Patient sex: F
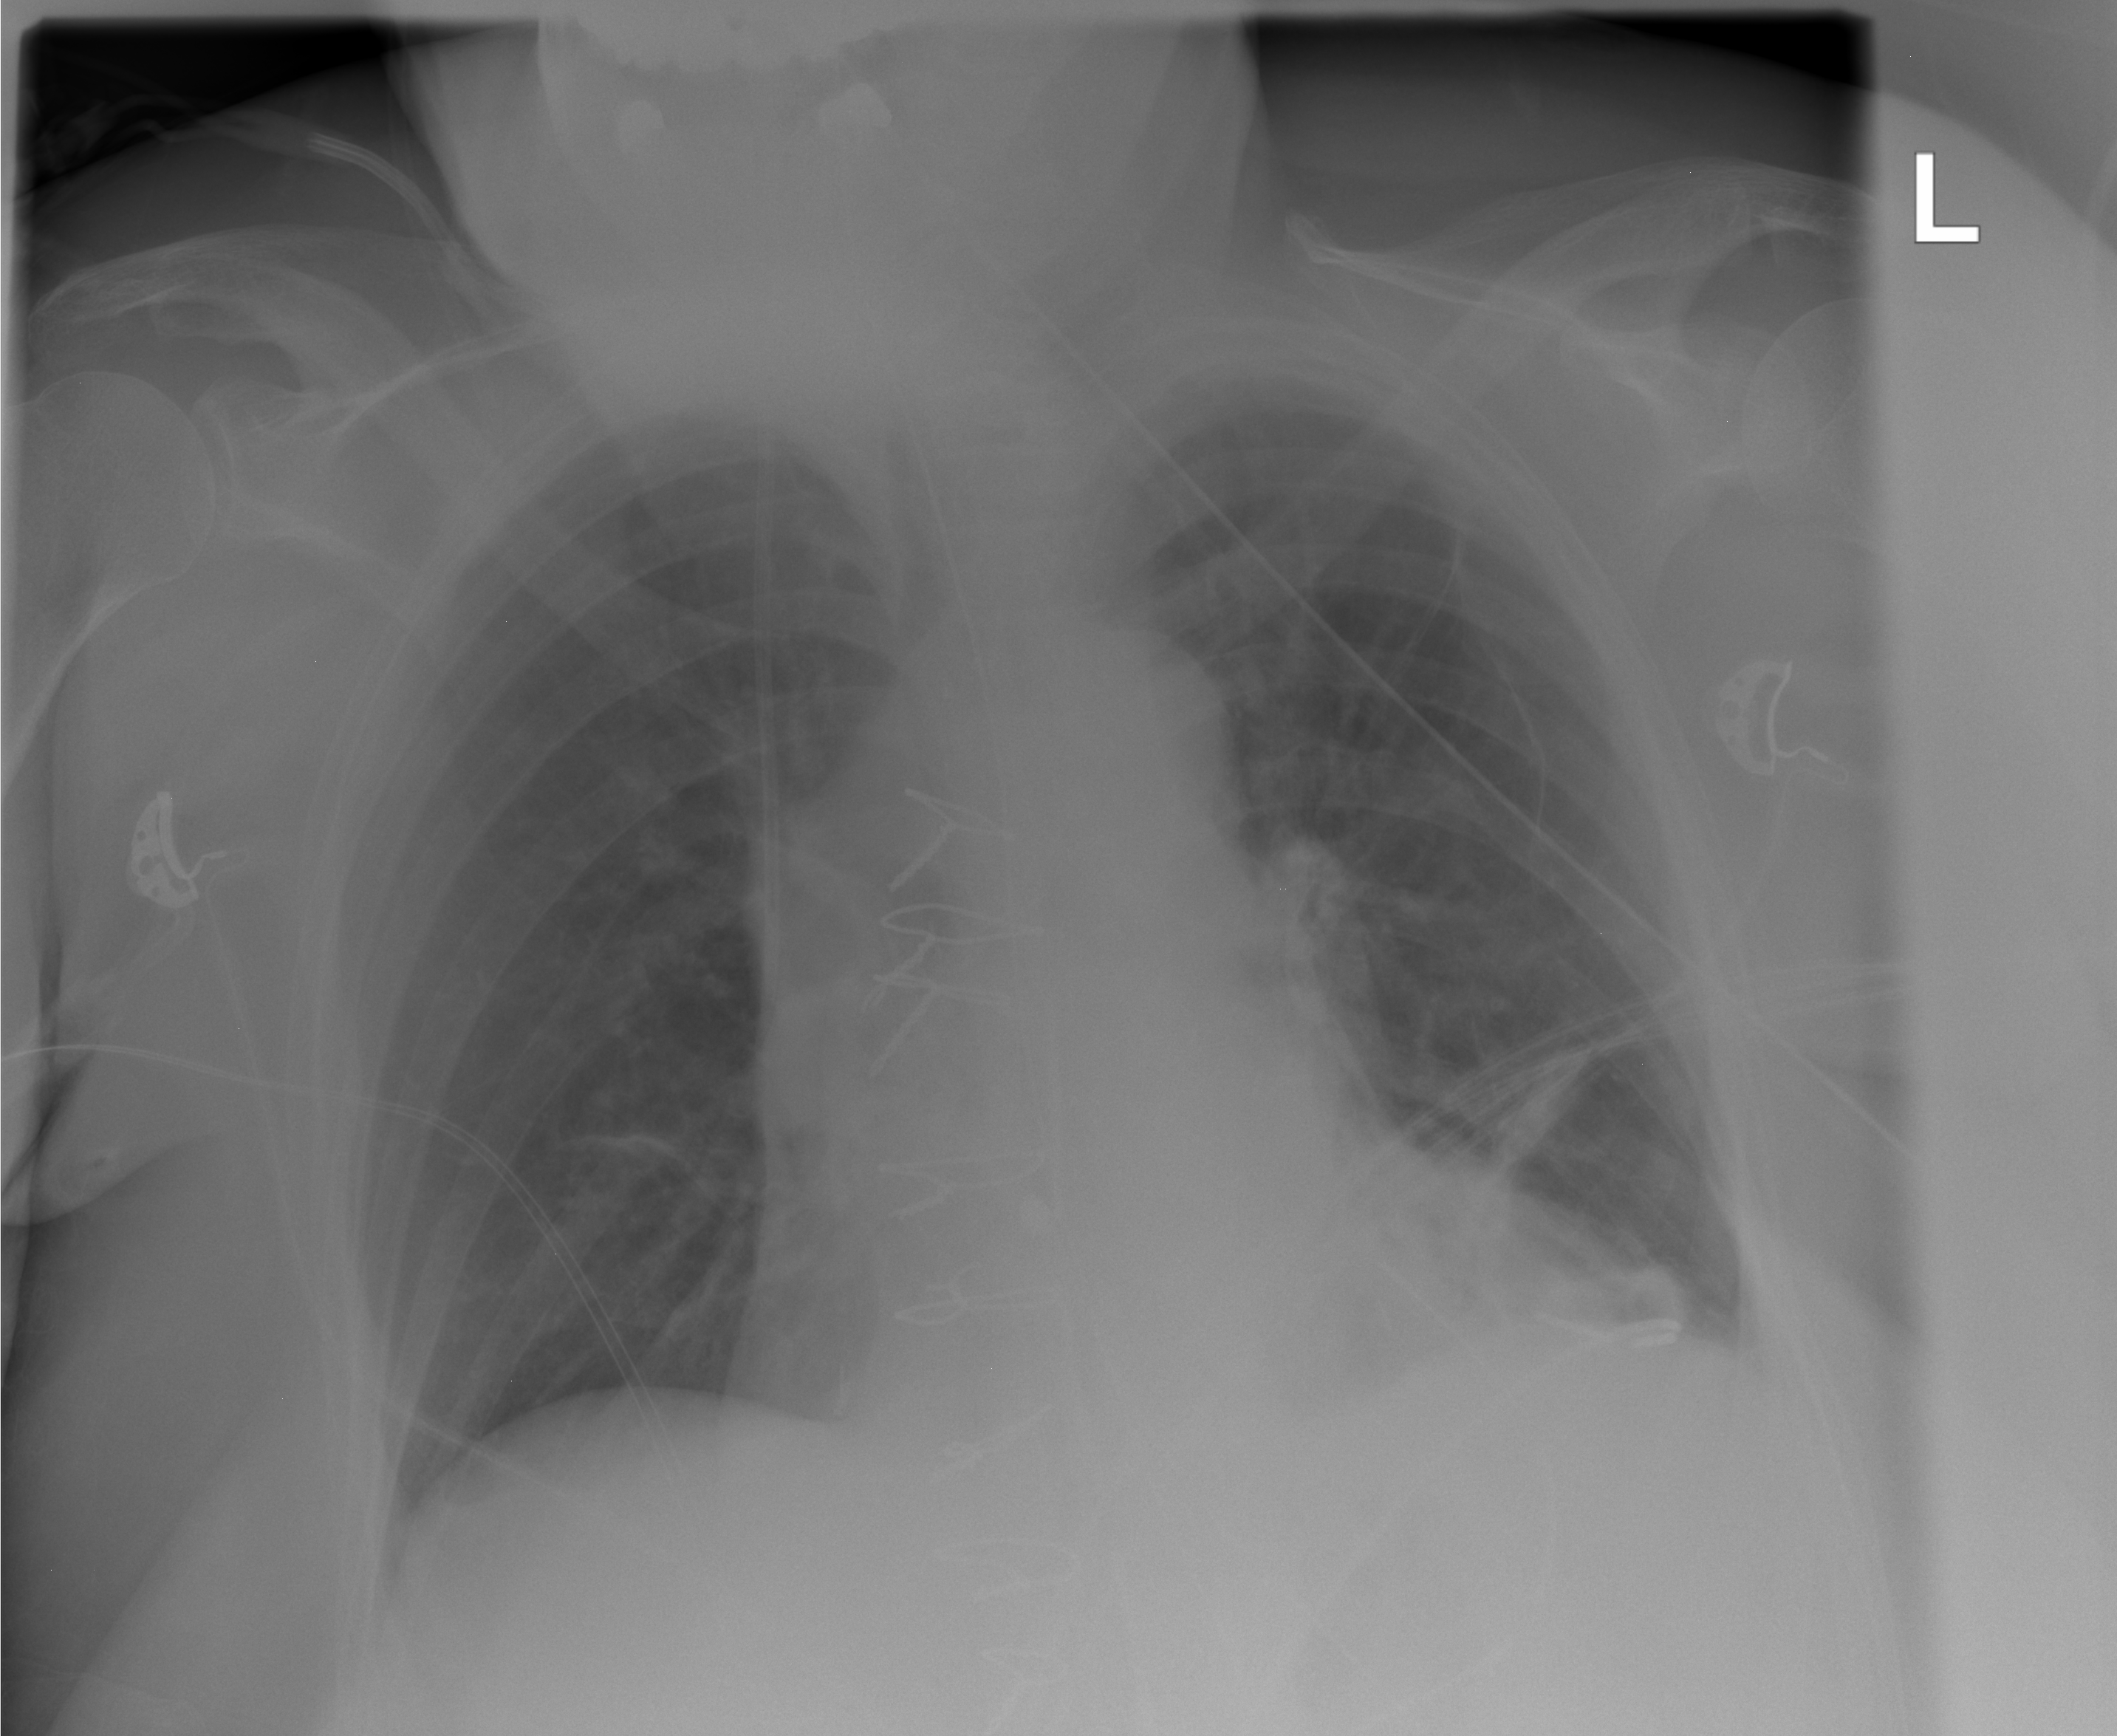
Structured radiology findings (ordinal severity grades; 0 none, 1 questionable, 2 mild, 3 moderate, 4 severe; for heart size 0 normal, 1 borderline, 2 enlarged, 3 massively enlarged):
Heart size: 2
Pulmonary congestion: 2
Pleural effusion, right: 1
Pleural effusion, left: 0
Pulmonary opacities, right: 0
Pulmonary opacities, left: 0
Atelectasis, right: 0
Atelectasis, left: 2